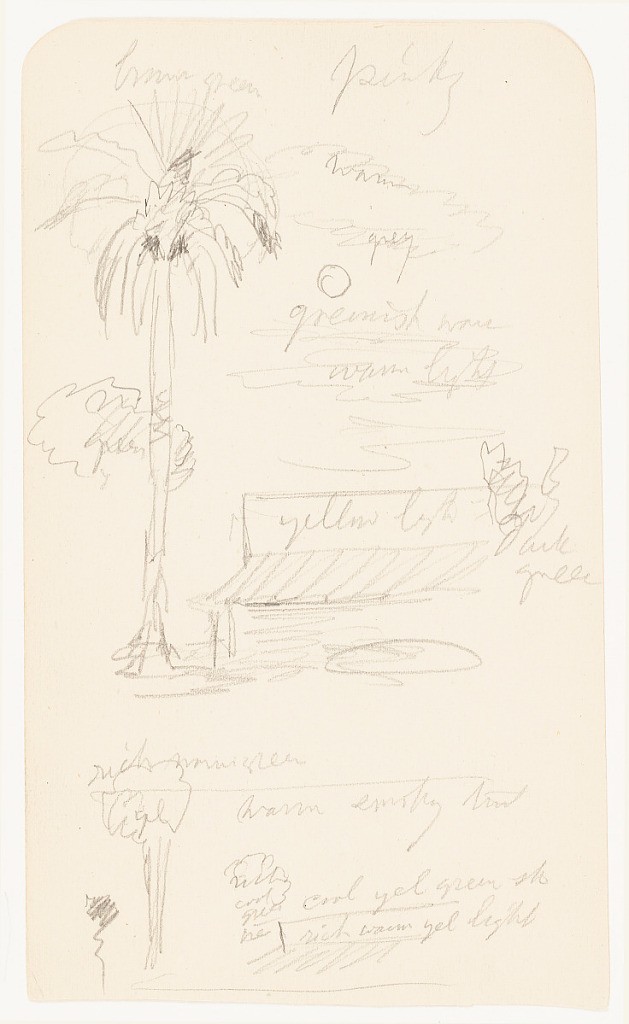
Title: Palm Tree beside a Building, Mexico
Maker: Frederic Edwin Church, American, 1826–1900
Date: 1884–1885
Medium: Graphite on off-white wove paper; verso: graphite
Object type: drawing
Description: Landscape and architecture sketch showing a view of a tall palm tree beside a building in Mexico. Situated at center, the palm tree has a tall trunk and a lush crown. In the sky beside its fronds, at right, the orb of the sun or moon is visible, surrounded by light clouds (based on color inscriptions, this is likely the moon). Beside the tree at right is the facade of a building with what appears to be a covered porch. Along the lower portion of the composition, a smaller, looser version of this view is included.

Verso: Landscape sketch from Mexico showing a loosely rendered view of rugged and overlapping mountain ranges seen across a field of corn, which extends from the foreground through the middle distance.